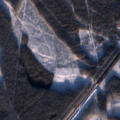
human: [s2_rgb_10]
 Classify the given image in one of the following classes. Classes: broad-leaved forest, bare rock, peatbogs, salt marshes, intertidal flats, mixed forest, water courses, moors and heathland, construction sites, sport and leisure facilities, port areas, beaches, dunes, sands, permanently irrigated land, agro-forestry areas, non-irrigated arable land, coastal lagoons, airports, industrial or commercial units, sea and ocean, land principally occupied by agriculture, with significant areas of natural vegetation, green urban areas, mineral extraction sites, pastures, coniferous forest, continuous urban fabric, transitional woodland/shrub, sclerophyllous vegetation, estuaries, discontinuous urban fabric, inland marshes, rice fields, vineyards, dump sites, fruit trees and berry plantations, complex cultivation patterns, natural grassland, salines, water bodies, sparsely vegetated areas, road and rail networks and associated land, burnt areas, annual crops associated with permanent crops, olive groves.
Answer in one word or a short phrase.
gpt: discontinuous urban fabric, coniferous forest, transitional woodland/shrub